Question: I am new to SSRS 2008R2 reports, so this may or may not be easy, although it should be very basic. Here is a table of what my data looks like in the query designer:

You can see that Provider.ProviderName (the Pro... column in the picture) is a parameter as well as the beginning and ending months. It is straightforward to add a line to a line chart depicting the No Show Value for the provider selected in the drop-down menu for the report (each month is one data point, typically for 12 months). But I cannot figure out how to add a line that shows the monthly average No Show Value across all providers, for the same selected time period, no matter what Provider is selected. Any ideas?
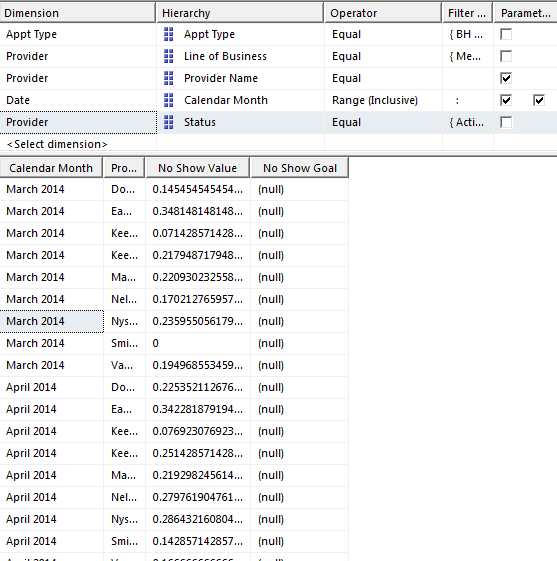
Answer: I would keep the Provider parameter definition in SSRS but unlink it from this dataset, so that it returns the results for all Providers.
Then in the existing Values entry (representing the Selected Provider), I would add an Iif function to return Nothing unless the Dataset Provider Field matches the Parameter provider.
Then I would add a new Values entry (series) for the Average No Show Value which will aggregate across all Providers.